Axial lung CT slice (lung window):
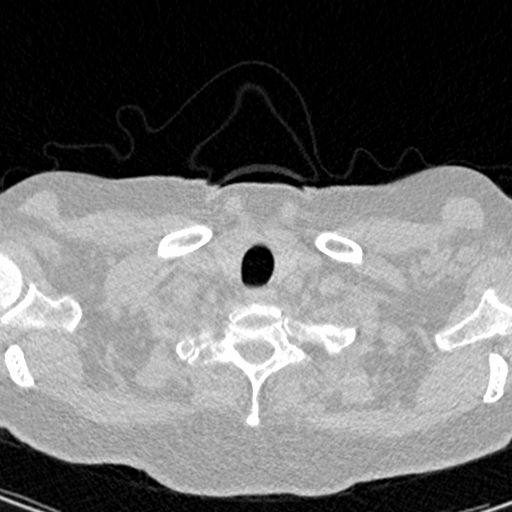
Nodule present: no